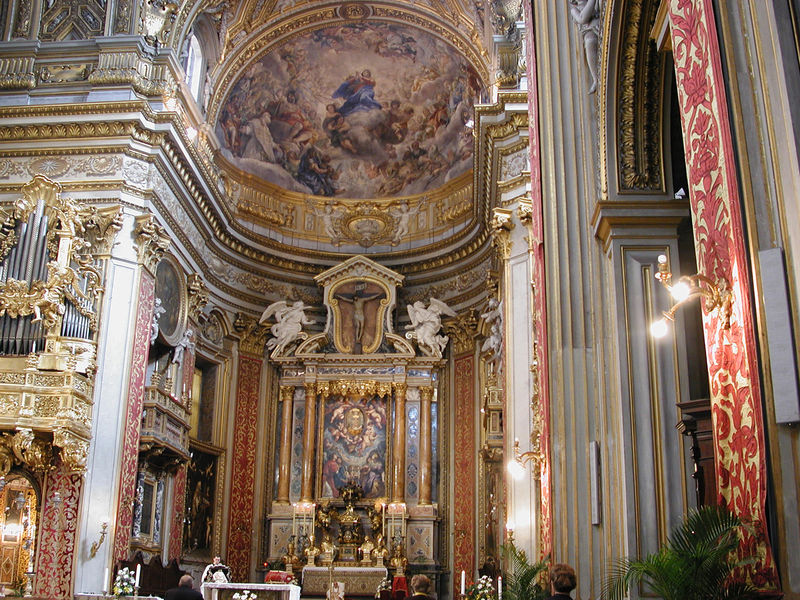
Titel: S. Maria in Vallicella und das Oratorium der Nerianer in Rom
Künstler: Martino d. Ä. Longhi
Standort: Rom, S. Maria in Vallicella (EU - I - Latium)
Schlagwörter: blau, gott, licht, marmor, säulen, rot, feier, barock, kirche, gold, decke, engel, skulptur, schiff, kuppel, papst, verzierung, wandmalerei, kerzen, stuck, foto, kreuz, dom, zeremonie, altar, hochaltar, orgel, jesus, apsis, fresken, messe, monstranz, chor, deckengemälde, fresko, prunk, heilig, maria, petrus, tabernakel, mensa, ikonen, barockkirche, zugengel, prgel